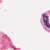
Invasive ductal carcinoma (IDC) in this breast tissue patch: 0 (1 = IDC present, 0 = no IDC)